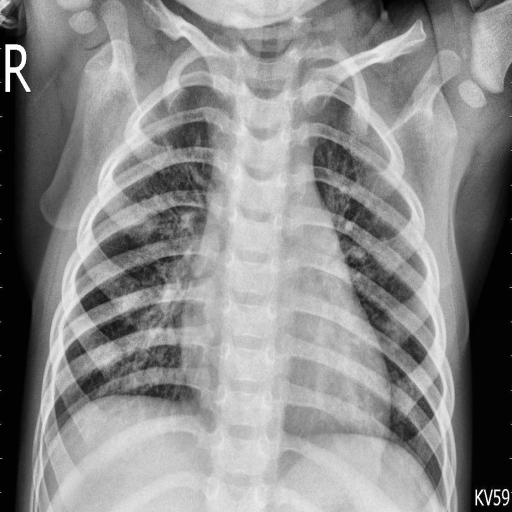
Finding: PNEUMONIA